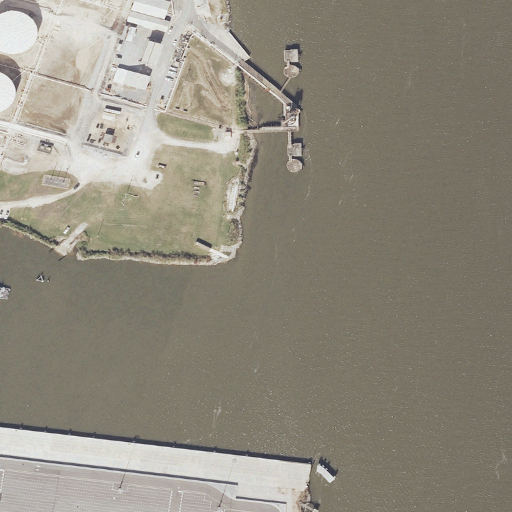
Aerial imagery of cape in Alabama named Magazine Point containing open water, medium intensity development, low intensity development, high intensity development, open development, and herbaceous wetlands